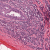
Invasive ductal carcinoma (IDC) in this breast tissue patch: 0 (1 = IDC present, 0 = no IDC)